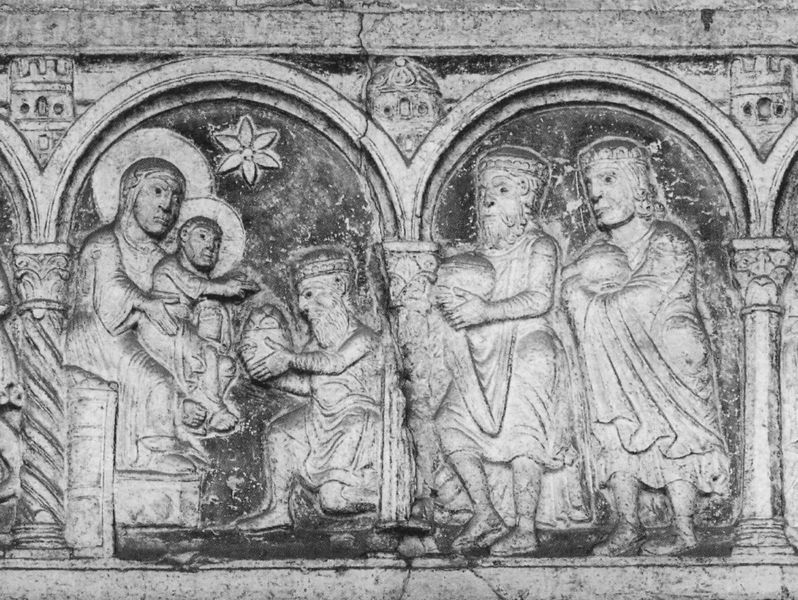
Titel: Dom S. Giorgio in Ferrara
Standort: Ferrara, Dom S. Giorgio (EU - I - Emilia-Romagna)
Schlagwörter: menschen, blume, männer, nacht, szene, säule, säulen, gebäude, bart, schale, stein, kirche, gold, drei, kind, mutter, krone, turm, relief, bogen, thron, zinnen, bögen, stern, schwarzweiss, knien, kugel, gedreht, kapitell, lettner, heiligenschein, nimbus, christus, jesus, kniend, rundbögen, weihrauch, könige, heilige, pokal, maria, madonna, anbetung, weise, geburt, weihnacht, weihnachten, kriche, weisen, christ, geschenke, gaben, morgenland, frühchristlich, myrrhe, drei könige, heilige drei könige, salbei, en